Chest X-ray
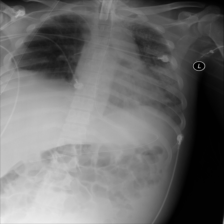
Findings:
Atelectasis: negative
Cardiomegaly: negative
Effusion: negative
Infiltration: negative
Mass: negative
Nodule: negative
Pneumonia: negative
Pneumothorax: negative
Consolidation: negative
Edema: negative
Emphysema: negative
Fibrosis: negative
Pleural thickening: negative
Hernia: negative